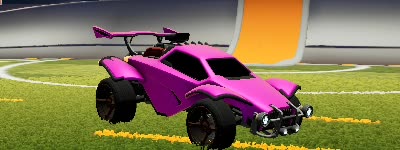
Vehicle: octane